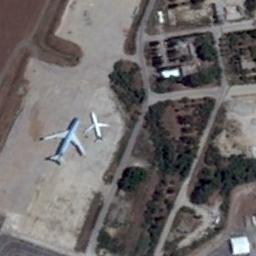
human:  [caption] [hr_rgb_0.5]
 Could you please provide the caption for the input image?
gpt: There is a blue airplane and a white airplane parked on the runway beside the trees .

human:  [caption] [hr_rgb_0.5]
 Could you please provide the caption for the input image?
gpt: A small white plane and a big blue plane parked in different directions on the open area and some bushes beside .

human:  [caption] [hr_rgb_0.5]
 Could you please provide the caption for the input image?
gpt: There are two aircraft parked in the open space  The larger aircraft has a blue fuselage and the smaller aircraft has a white fuselage .

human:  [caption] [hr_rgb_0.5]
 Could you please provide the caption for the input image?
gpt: Two different sized planes parked in a clearing, With many buildings and lawns next to the plane .

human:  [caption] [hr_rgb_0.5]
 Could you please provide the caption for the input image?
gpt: Two planes are on the ground next to the bush .